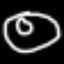
Label: donut